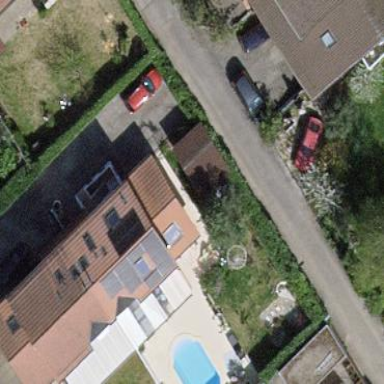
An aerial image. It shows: Garden surrounded by fence.